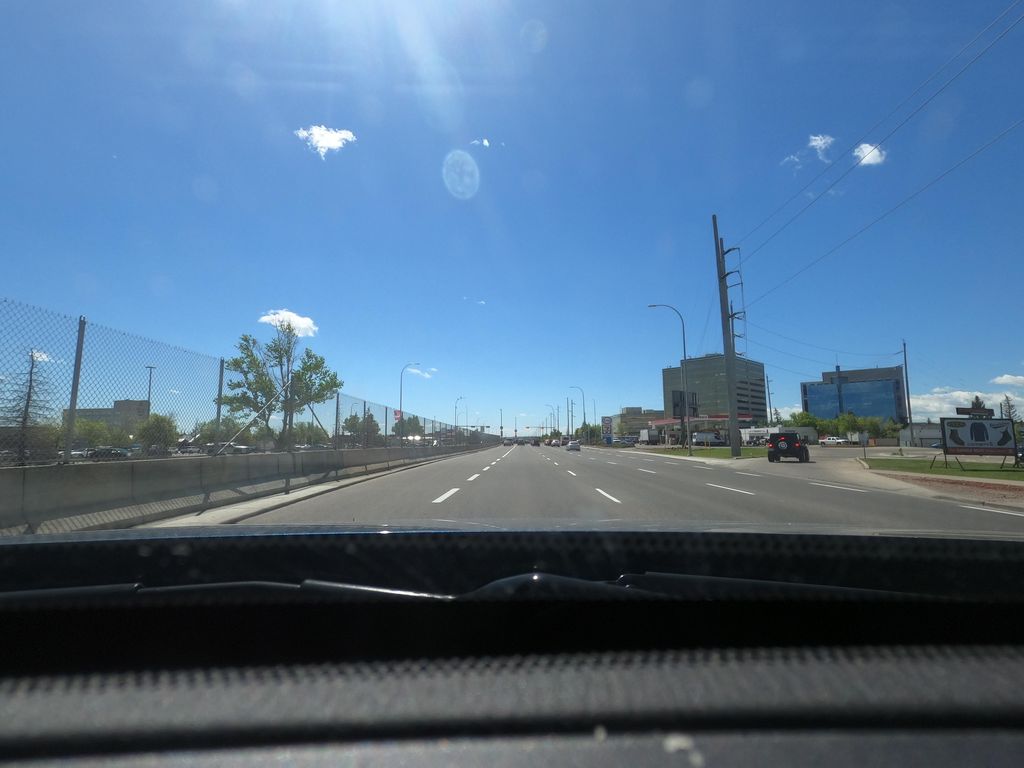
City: calgary